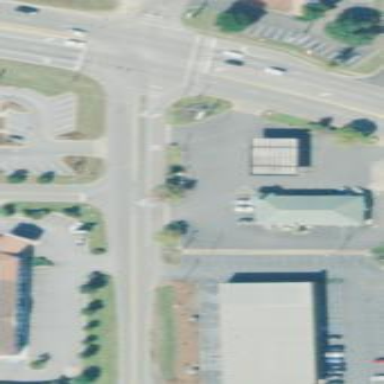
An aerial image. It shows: Fuel station.